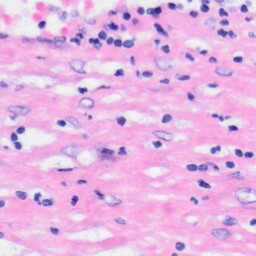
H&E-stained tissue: Liver